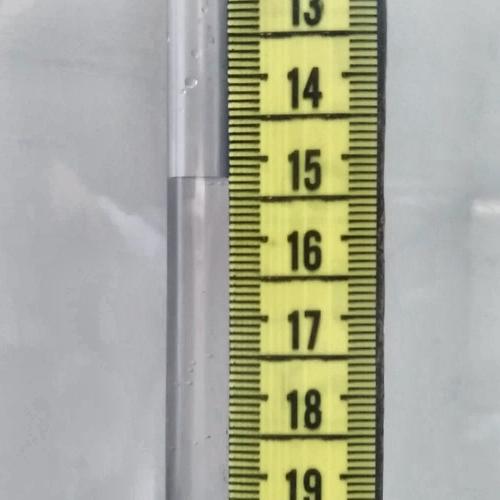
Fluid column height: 15.2 cm